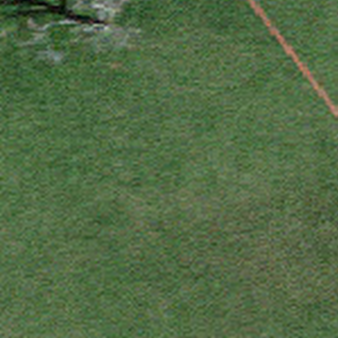
Label: other